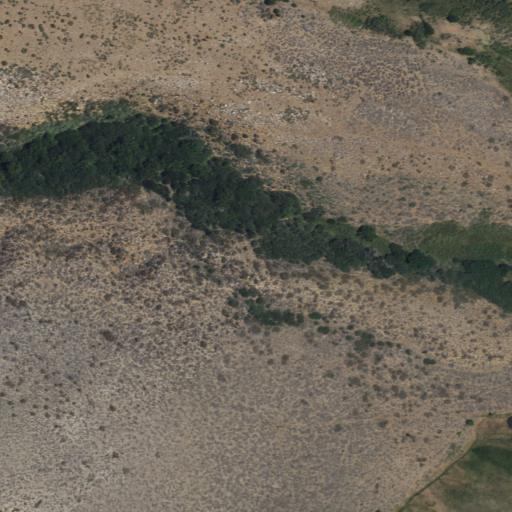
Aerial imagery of plain(s) in California named McMurry Meadows containing shrub, woody wetlands, herbaceous wetlands, and deciduous forest